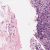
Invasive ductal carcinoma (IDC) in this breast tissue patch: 1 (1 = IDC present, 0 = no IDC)